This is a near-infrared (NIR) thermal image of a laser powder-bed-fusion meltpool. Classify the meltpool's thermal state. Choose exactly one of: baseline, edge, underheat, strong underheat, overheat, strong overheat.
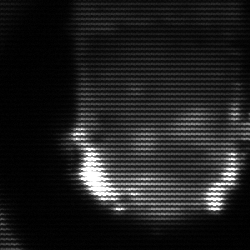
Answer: baseline